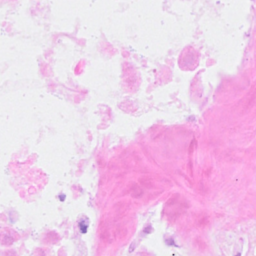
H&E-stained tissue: Breast